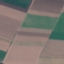
Label: AnnualCrop